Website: apple
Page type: customer-info-address
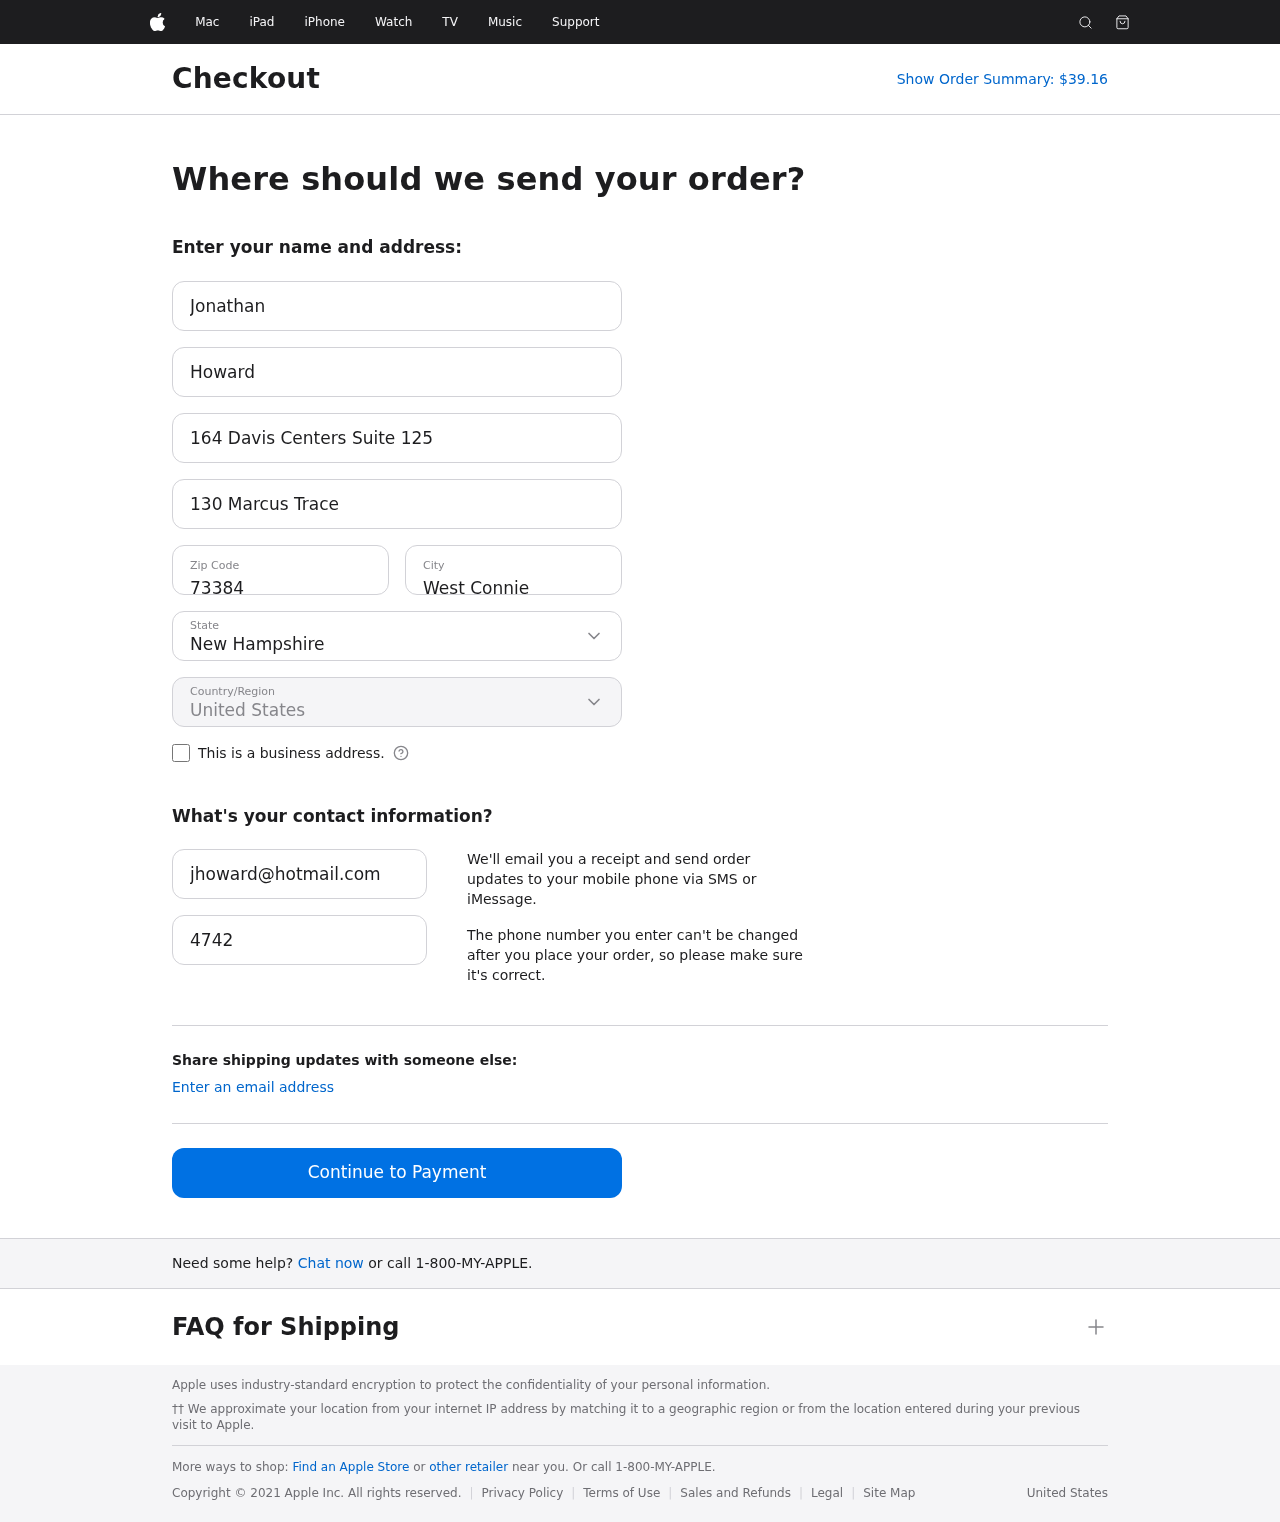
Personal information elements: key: PII_CITY
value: West Connie
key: PII_COUNTRY
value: United States
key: PII_EMAIL
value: jhoward@hotmail.com
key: PII_FIRSTNAME
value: Jonathan
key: PII_LASTNAME
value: Howard
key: PII_PHONE
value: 4742650324
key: PII_POSTCODE
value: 73384
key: PII_STATE
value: New Hampshire
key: PII_STREET
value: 164 Davis Centers Suite 125
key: PII_STREET2
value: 130 Marcus Trace
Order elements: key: ORDER_TOTAL
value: Show Order Summary: $39.16